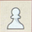
Piece: wP